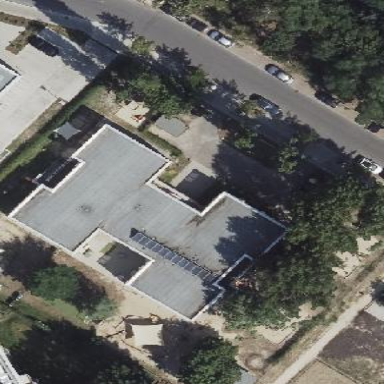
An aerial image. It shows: Flat roof kindergarten building.